Field crop: maize
Growth stage: 2
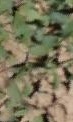
Species: convolvulus